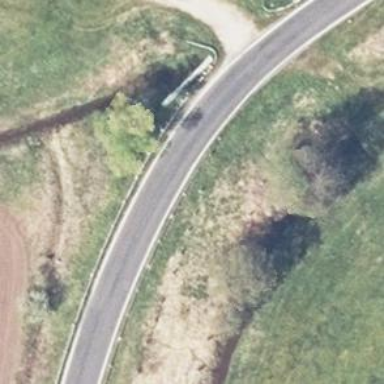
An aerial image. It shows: Secondary road with asphalt surface passing over bridge.